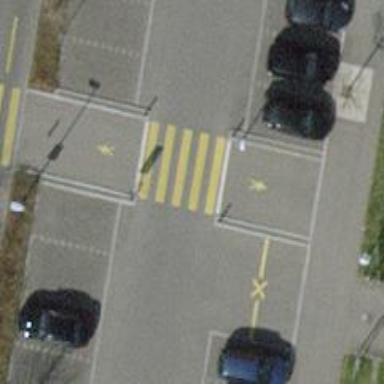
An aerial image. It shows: Zebra crossing on the road.